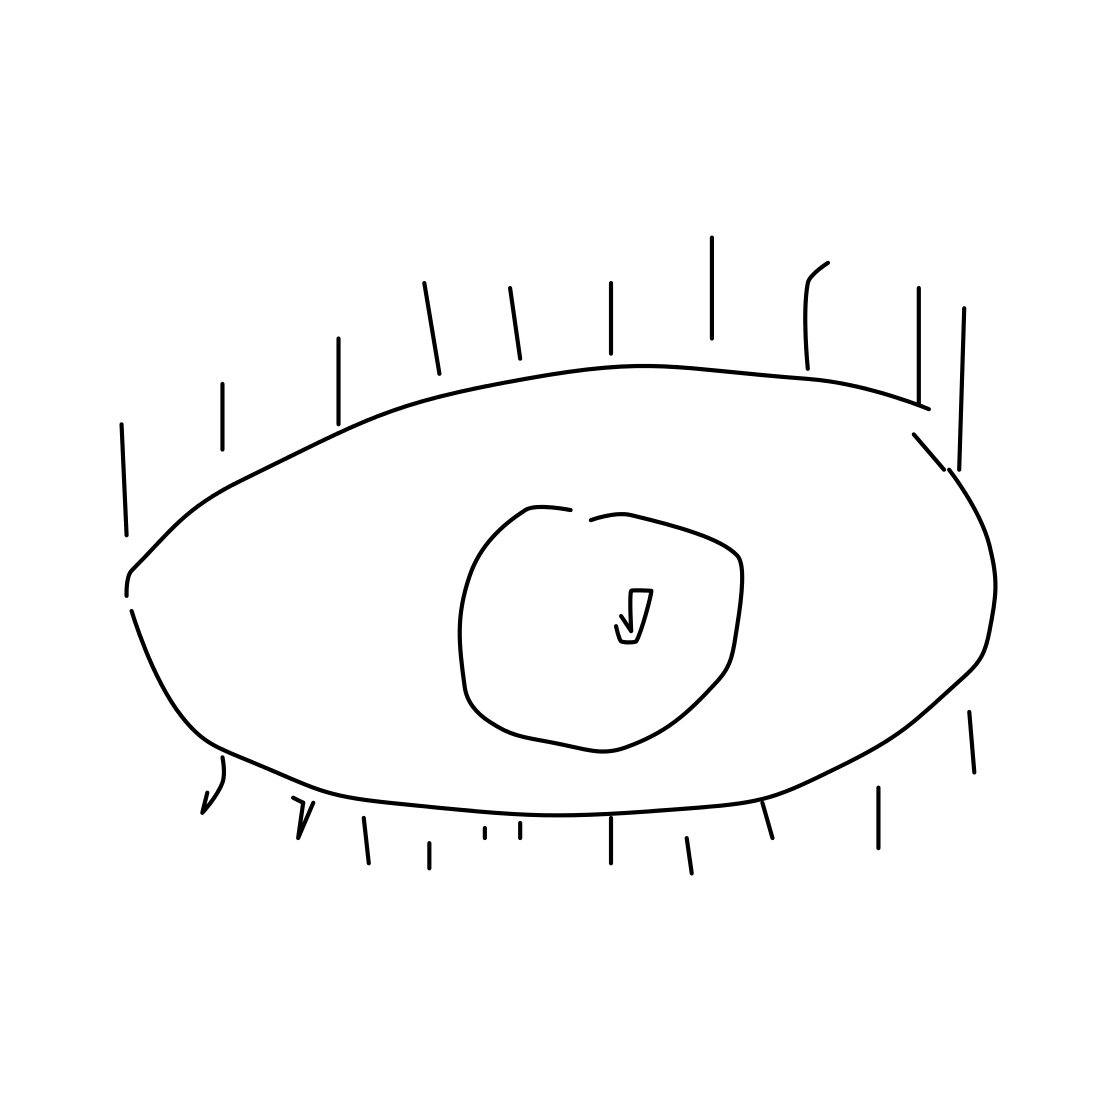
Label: eye